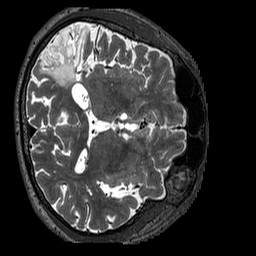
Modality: T2w
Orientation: axial
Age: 68
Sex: male
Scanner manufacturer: siemens
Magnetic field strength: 3 T
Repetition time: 3.2 s
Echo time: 0.567 s